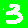
Digit: 3